Question: I'm trying to add CSS styles and a custom down arrow to a 'select' element. I got hung up on the fact that I could not make IE/Firefox show the dropdown list via JavaScript when the drop-down arrow is clicked (<URL>.
Square seems to have found a method to style their 'select' element's drop-down arrow without interfering with the browsers default behavior... but I cannot figure out how they have done it.
See it live: <URL>
I see they are using ':before' and ':after' -- but how is that allowing the click to go through the dropdown image and right to the 'select' element below? What is this trickery?!

'''
.dropdown-wrapper i{
background: #FFF;
background: linear-gradient(#FFF, #FAFAFA);
border-left-color: rgba(45, 60, 72, 0.12);
border-radius: 0 3px 3px 0;
height: 40px;
line-height: 39px;
pointer-events: none;
position: absolute;
right: 1px;
top: 1px;
width: 43px;
}
.dropdown-wrapper i:before {
background: rgba(252, 252, 252, 0);
background: linear-gradient(to right, rgba(252, 252, 252, 0), #FCFCFC 20px);
content: "";
height: 40px;
position: absolute;
left: -31px;
top: 0;
width: 30px;
}
.dropdown-wrapper i:after, .button-dropdown i:after {
content: "";
margin-top: -3px;
pointer-events: none;
position: absolute;
right: 15px;
top: 50%;
}
'''
'''
<div class="dropdown-wrapper">
<select class="dropdown button">
<option>Select an option...</option>
</select>
<i></i>
</div>
'''
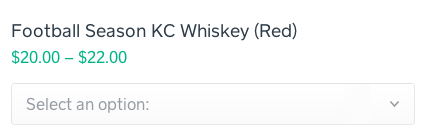
Answer: > how is that allowing the click to go through the dropdown image and right to the 'select' element below?
'pointer-events: none;' in the CSS allows the click to go through the image.